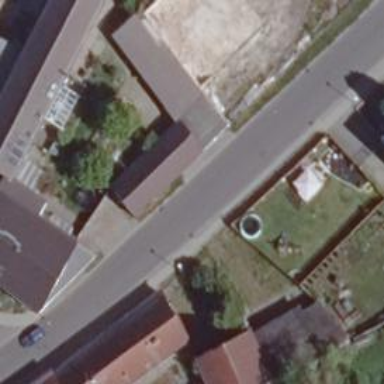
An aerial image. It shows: Building.